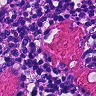
Metastatic tissue present: no